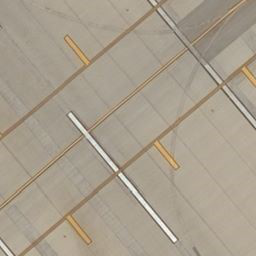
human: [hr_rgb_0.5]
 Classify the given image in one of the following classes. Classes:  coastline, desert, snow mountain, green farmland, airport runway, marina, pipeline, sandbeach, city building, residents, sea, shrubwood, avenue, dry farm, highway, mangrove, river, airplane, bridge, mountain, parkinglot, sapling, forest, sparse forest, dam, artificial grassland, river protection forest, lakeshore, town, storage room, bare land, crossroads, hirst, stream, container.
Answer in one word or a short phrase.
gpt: airport runway